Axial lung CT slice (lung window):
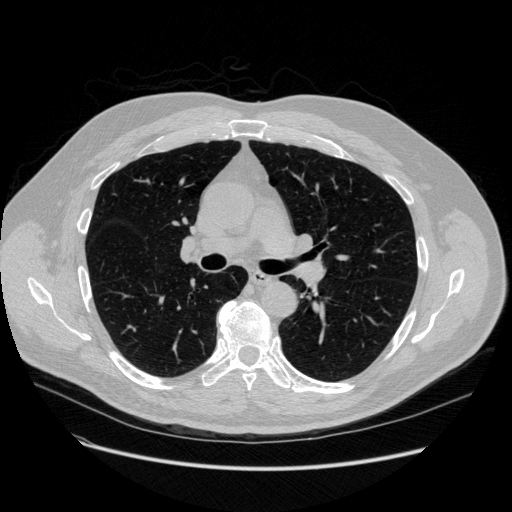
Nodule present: no